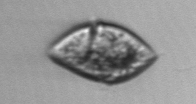
Label: Gyrodinium